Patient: sex F, age 83
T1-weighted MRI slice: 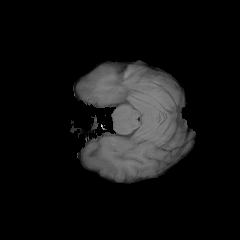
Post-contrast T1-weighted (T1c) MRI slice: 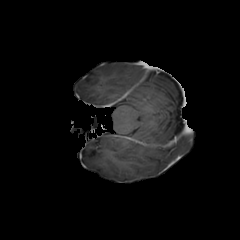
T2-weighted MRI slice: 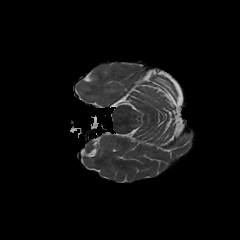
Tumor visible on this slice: no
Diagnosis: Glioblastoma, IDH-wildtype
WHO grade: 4